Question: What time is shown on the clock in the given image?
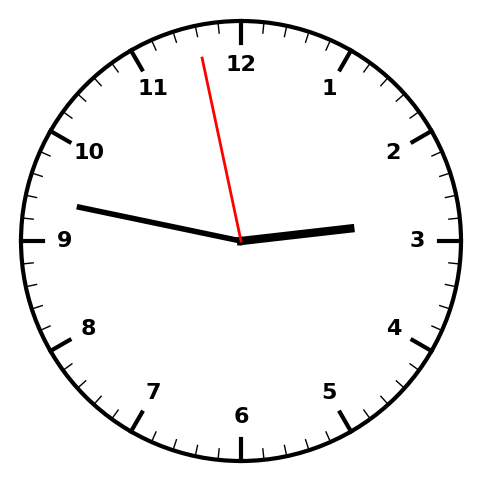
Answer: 02:46:58